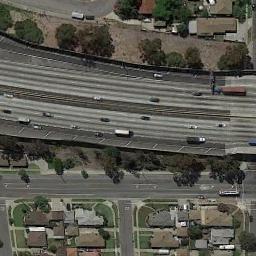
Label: freeway